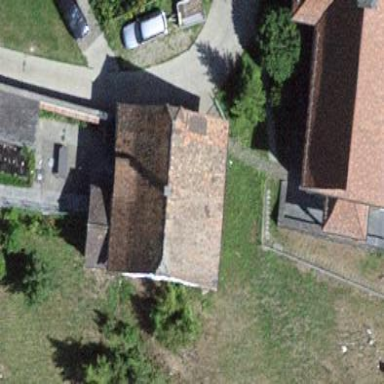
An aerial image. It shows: Detached building with gabled roof.